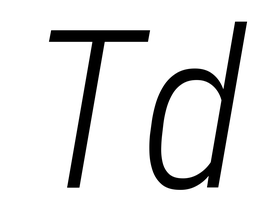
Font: Roboto-Italic_Condensed_Light_Italic